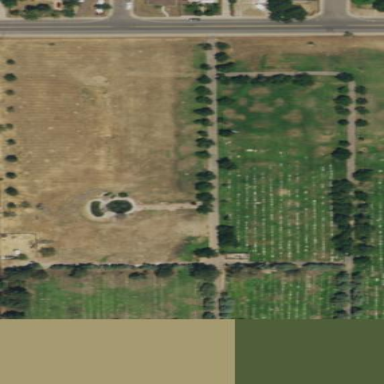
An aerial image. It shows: Cemetery.